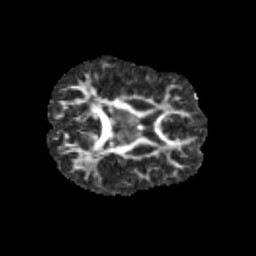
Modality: FA
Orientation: axial
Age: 10
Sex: female
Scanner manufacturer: siemens
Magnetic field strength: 3 T
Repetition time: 3.8 s
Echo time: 0.07 s